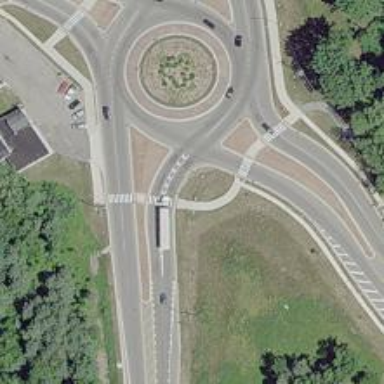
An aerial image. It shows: Roundabout on primary highway.